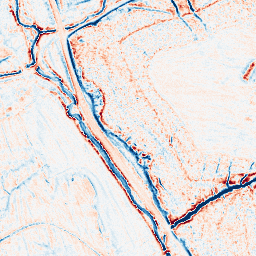
Category: edge_preserving
Decomposition family: anisotropic_diffusion
Decomposition parameters: iterations: 20
kappa: 50
gamma: 0.1
Upsampling method: regularized
Upsampling parameters: scale: 2
lambda_reg: 0.01
Upsampling scale: 2